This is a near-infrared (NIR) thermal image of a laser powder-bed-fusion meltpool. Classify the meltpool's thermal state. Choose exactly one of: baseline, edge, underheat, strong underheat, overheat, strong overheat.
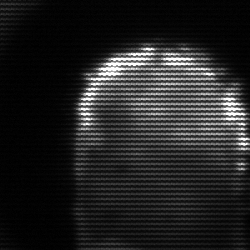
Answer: baseline